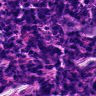
Metastatic tissue present: no